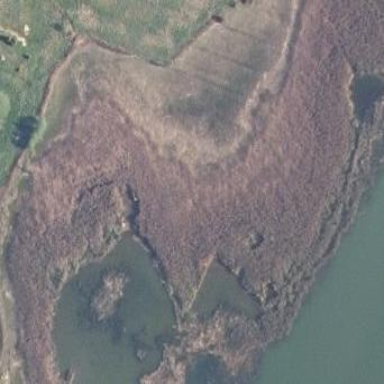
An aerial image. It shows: Reedbed in wetland area.